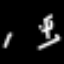
Label: pencil